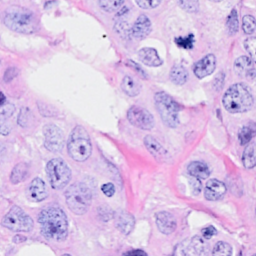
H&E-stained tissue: Breast